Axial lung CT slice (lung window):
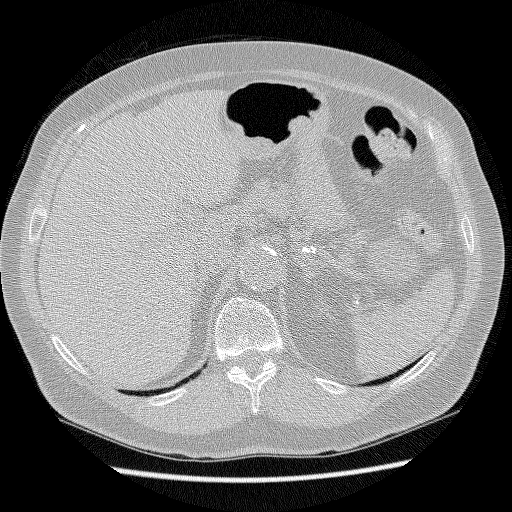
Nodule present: no